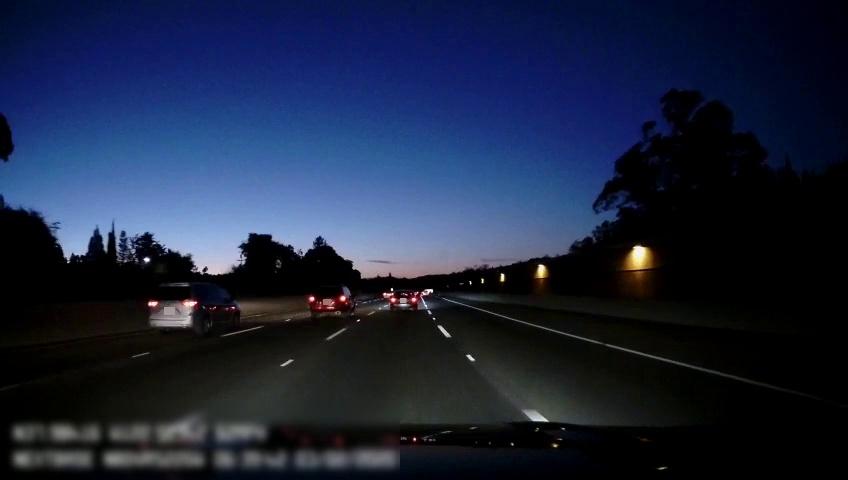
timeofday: Night
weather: Other
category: Drivable Space
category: Vehicles | Car
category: Vehicles | Car
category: Vehicles | SUV
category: Vehicles | SUV
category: Lanes | Alternate Lane
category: Lanes | Alternate Lane
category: Lanes | Current Lane
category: Lanes | Current Lane
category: Lanes | Alternate Lane